Question: I've seen this question being asked and answered a few times but it didn't work for me.
Eclipse is throwing:
'''
[2013-03-16 17:45:34 - Dex Loader] Unable to execute dex: Multiple dex files define Landroid/support/v4/accessibilityservice/AccessibilityServiceInfoCompat$AccessibilityServiceInfoVersionImpl;
[2013-03-16 17:45:34 - my-app-phone] Conversion to Dalvik format failed: Unable to execute dex: Multiple dex files define Landroid/support/v4/accessibilityservice/AccessibilityServiceInfoCompat$AccessibilityServiceInfoVersionImpl;
'''
Some say that's a build path issue caused by having bin folder included in your build path.
Others say to increase the memory allocated in eclipse.ini to -Xms128m -Xmx512m or something higher, but this didn't do it for me either.
This is the only project throwing this error and it only happens with my Win 7 Pro at home. At work I've Mac OSX Mountain Lion and works fine.

What could it be?
Thanks for your time.
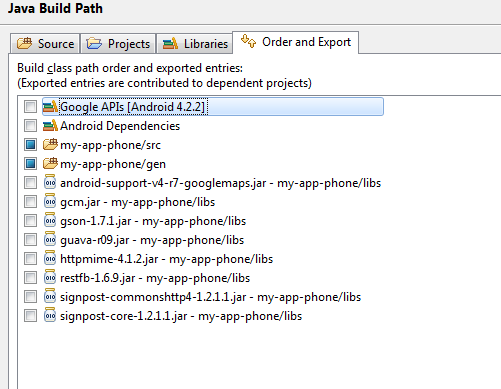
Answer: While I was editing my screen shots I've found what could be causing this problem.

As you can seen I had two .
I've removed android-support-v4.jar, clean FacebookSDK project and my project launched correctly.
'''
[2013-03-16 18:37:23 - my-app-phone] ------------------------------
[2013-03-16 18:37:23 - my-app-phone] Android Launch!
[2013-03-16 18:37:23 - my-app-phone] adb is running normally.
'''
ps:

Hope it helps!
Take care ;)